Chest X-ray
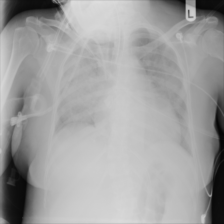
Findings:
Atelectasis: negative
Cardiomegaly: negative
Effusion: negative
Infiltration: positive
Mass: negative
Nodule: negative
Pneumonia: negative
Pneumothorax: negative
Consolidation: negative
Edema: negative
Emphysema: negative
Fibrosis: negative
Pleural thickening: negative
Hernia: negative